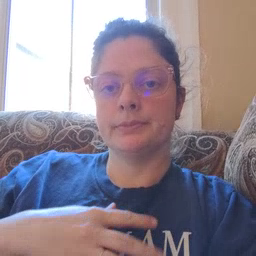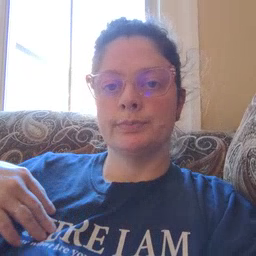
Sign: zebra